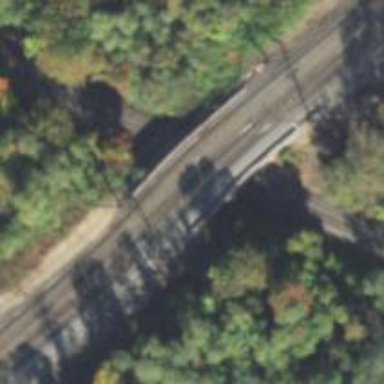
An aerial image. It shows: Bridge over electrified railway with contact lines.